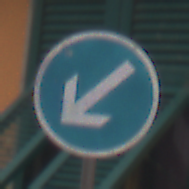
Verkehrszeichen: VorgeschriebeneVorbeifahrtLinks
Umgebung: Outdoor, Urban
Tageszeit: Midday
Wetter: Overcast
Licht: Natural
Jahreszeit: NotSpecified
Kontrast: LowContrast